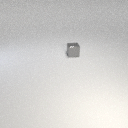
small gray metal cube